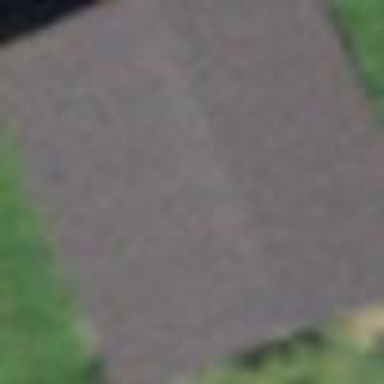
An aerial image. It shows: Barn.